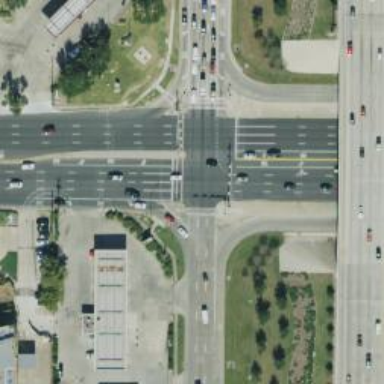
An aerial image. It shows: Primary link highway with frontage road.